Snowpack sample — Snodgrass Mountain, Crested Butte, Colorado (2/4/25, 12:06 PM MST)
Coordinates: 38.923, -106.968
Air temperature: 35 °F
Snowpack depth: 80 cm
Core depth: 40 cm
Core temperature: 32 °F
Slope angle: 14°, slope face: 78°
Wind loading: low
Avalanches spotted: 0
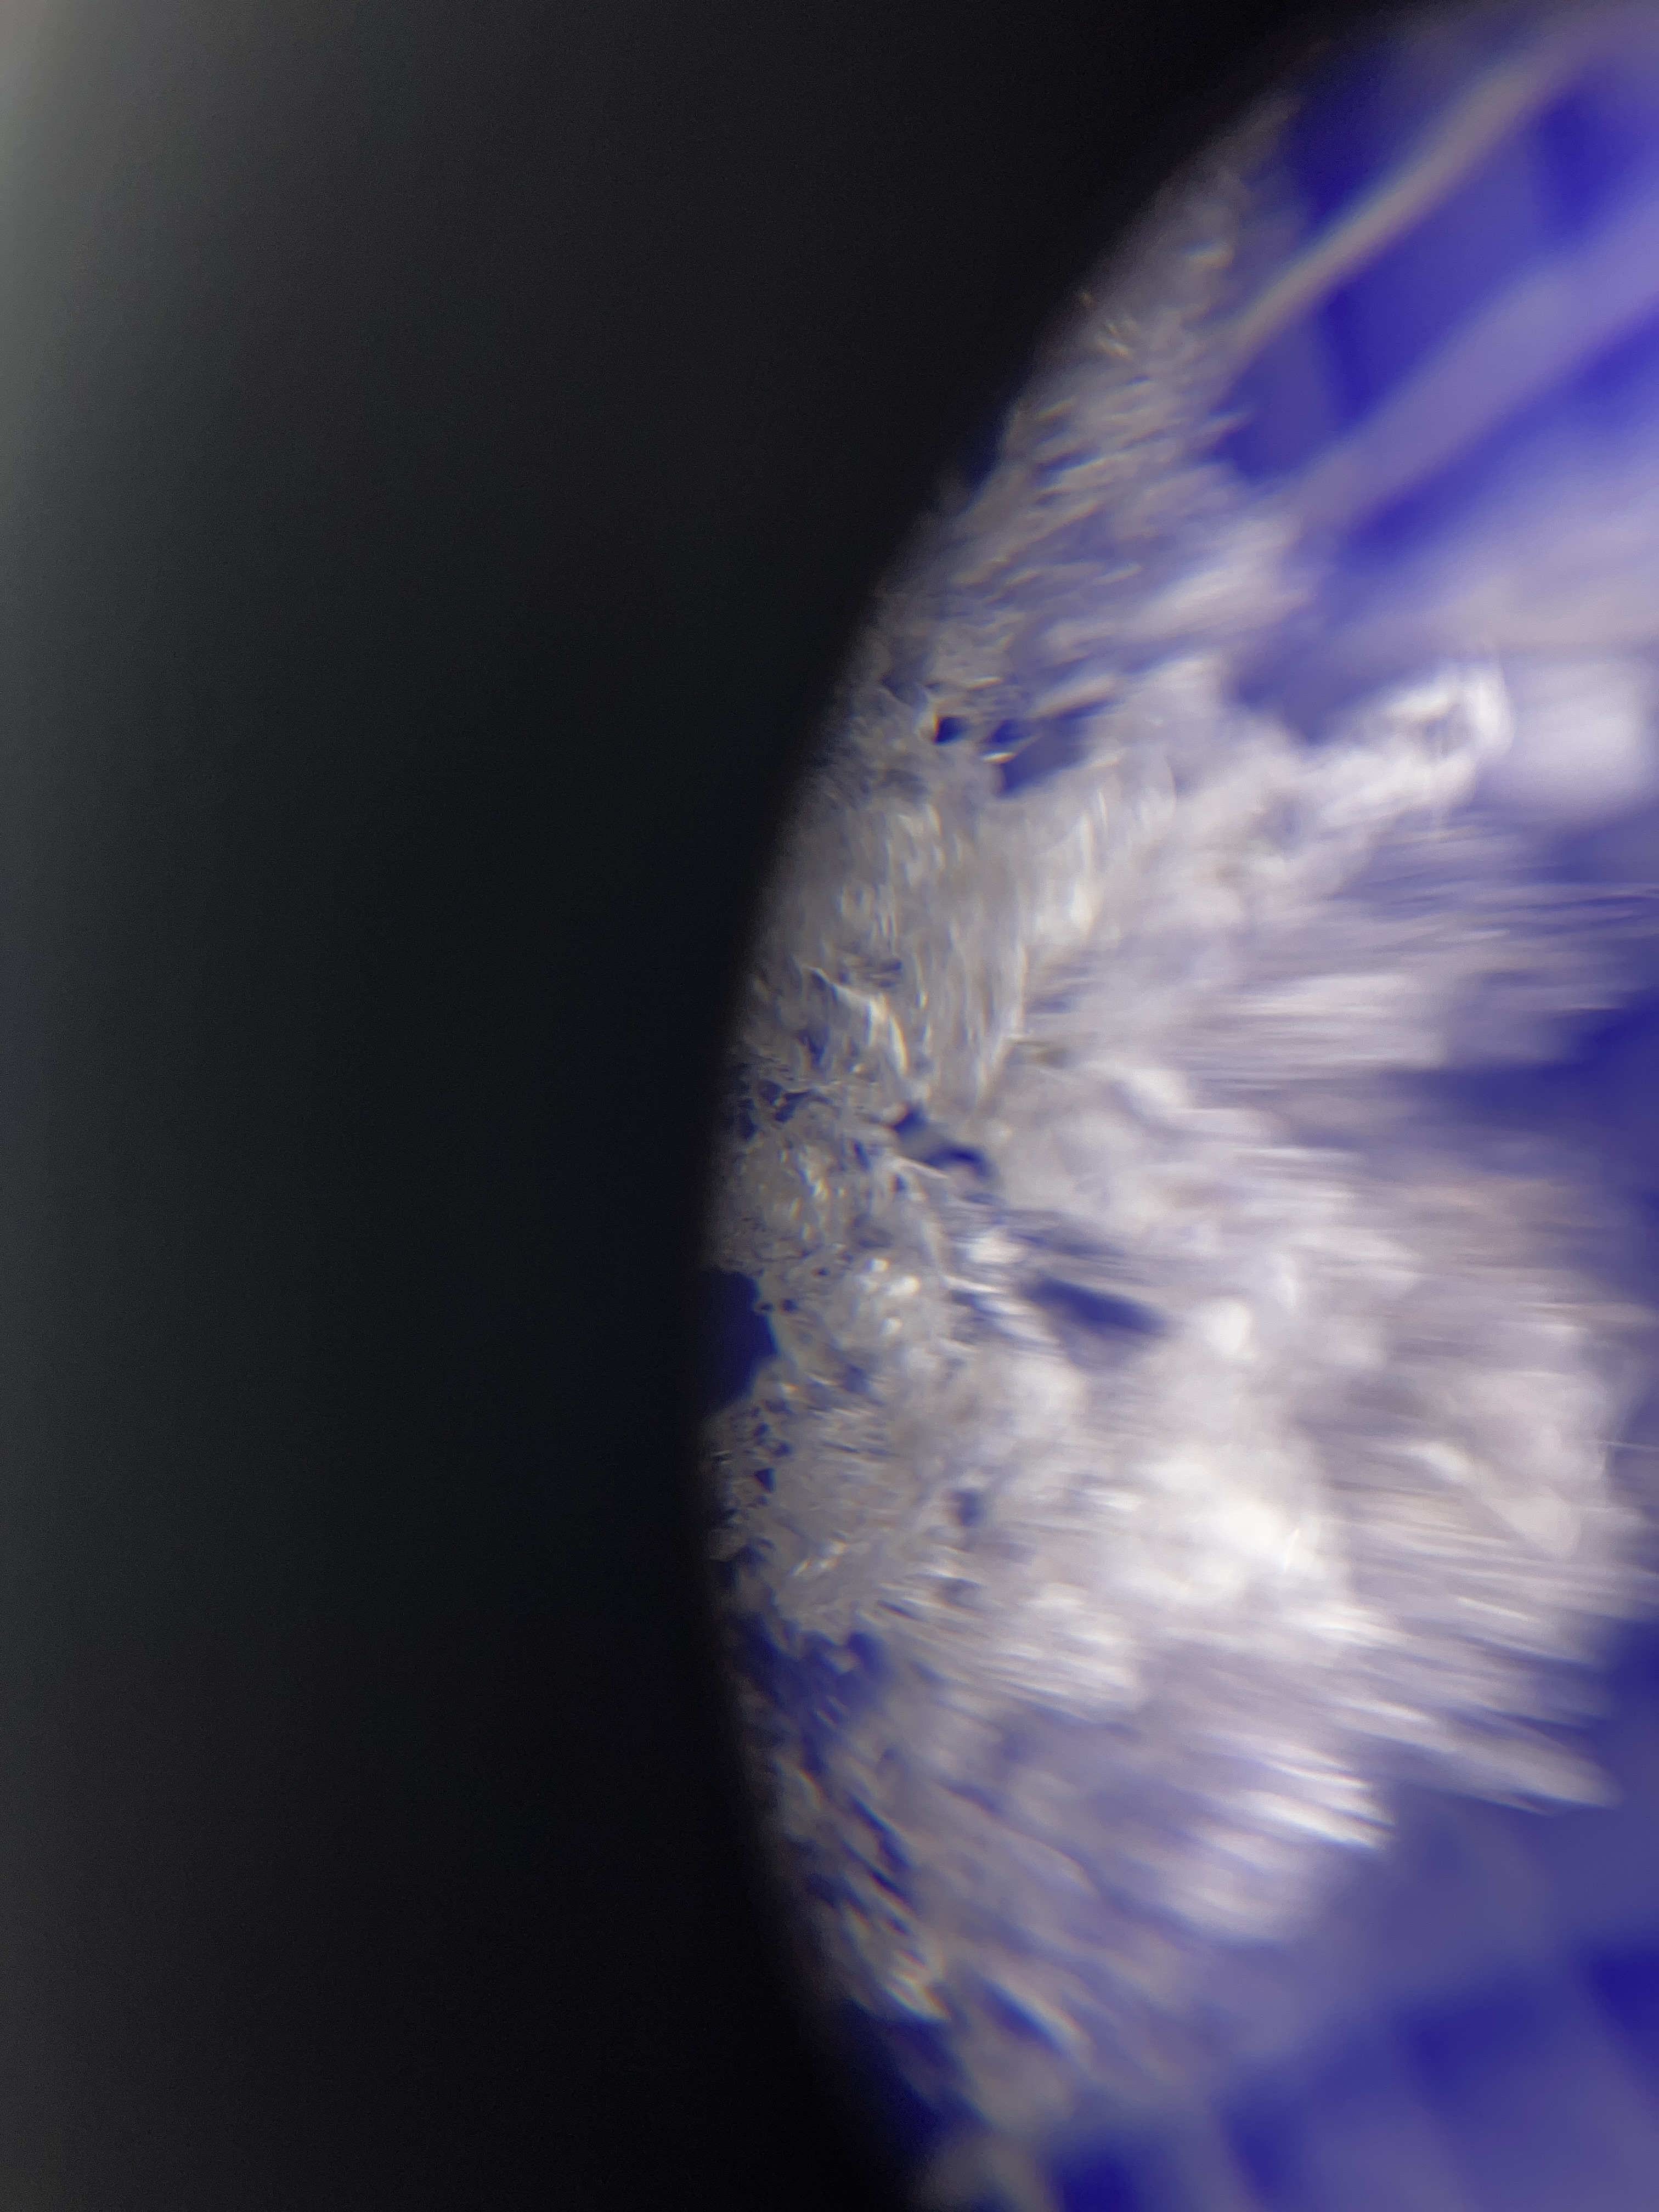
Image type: magnified_profile
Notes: No avalanches nearby, unusually warm weather for the last month reported by residents, Collected 25 yards from treeline